На шероховатой наклонной плоскости (угол наклона $\alpha$) лежит тело, к которому привязана легкая нерастяжимая нить (см. рис). Конец нити пропущен через маленькое отверстие в плоскости. В начальный момент нить горизонтальна. Нить очень медленно вытягивают, при этом к моменту достижения отверстия она описывает половину окружности.
Найдите величину коэффициента трения $\mu$.
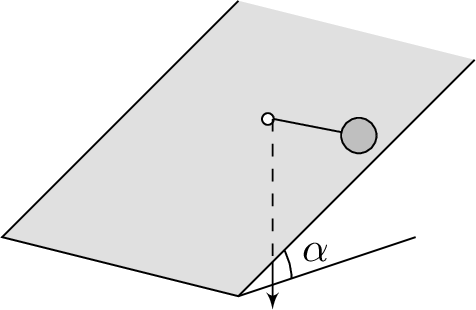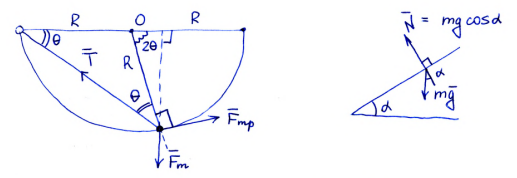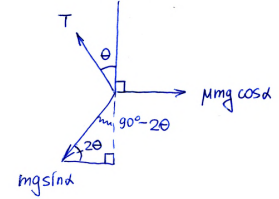
Решение: В плоскости на тело действуют три силы:1) $\bar T$ — сила натяжения нити.2) $\bar F_{тр}$ — сила трения скольжения.$F_{тр}=\mu N=\mu mg\cos\alpha$3) $\bar F_т$ — проекция силы тяжести на плоскость, она равна $mg\sin\alpha.$Т.к. тело движется очень медленно, то его ускорение практически нулевое $\Rightarrow $ сумма сил $\bar T, \bar F_{тр}$ и $\bar F_т$ равна нулю.  $$\left\{\begin{array}{l}T \sin \theta+m g \sin \alpha \cos 2 \theta=\mu m g \cos \alpha \\T \cos \theta \ne m g \sin \alpha \sin 2 \theta\end{array}\right. \\\sin 2 \theta=2 \sin \theta \cos \theta \\T=2 m g \sin \alpha \sin \theta \\2 m g \sin \alpha \sin ^2 \theta+m g \sin \alpha \cos 2 \theta=\mu m g \cos \alpha \\2 \sin \alpha \sin ^2 \theta+\sin \alpha\left(\cos ^2 \theta-\sin ^2 \theta\right)=\mu \cos \alpha \\\sin \alpha\left(\sin ^2 \theta+\cos ^2 \theta\right)=\sin \alpha .$$Итак, $\sin\alpha=\mu\cos\alpha\Rightarrow \mu=\operatorname{tg} \alpha .$
Ответ: $$\mu=\tan\alpha$$
Темы:
T, Механика, Динамика, Всероссийские, Сухое трение